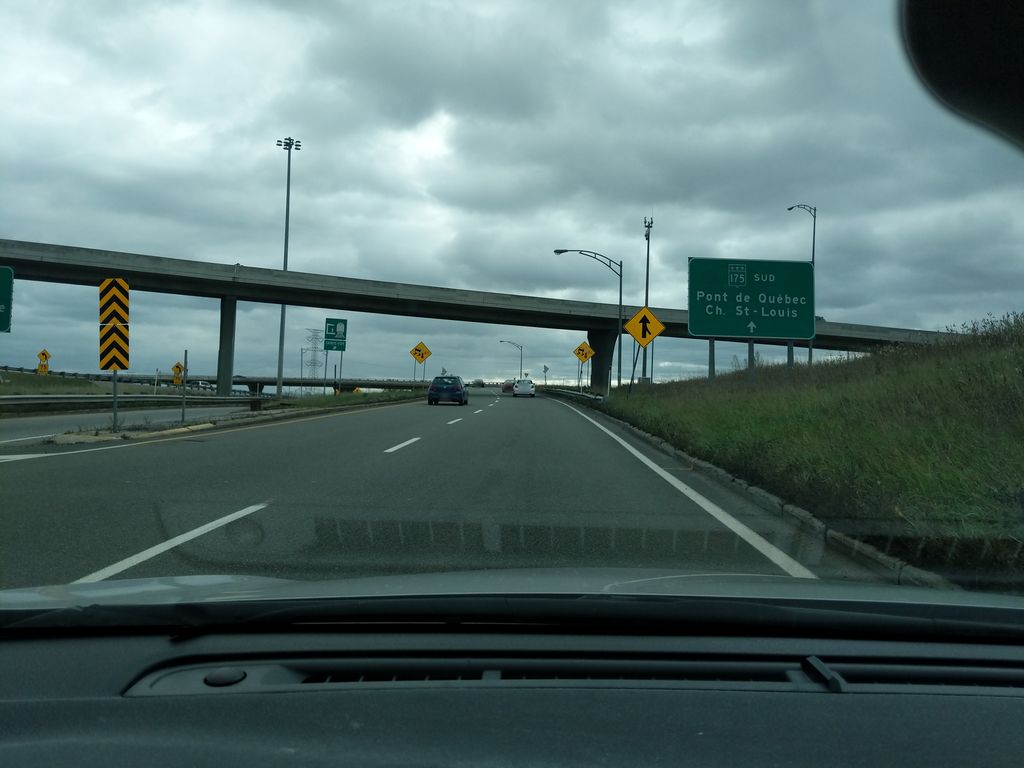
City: quebec_city